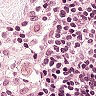
Metastatic tissue present: no